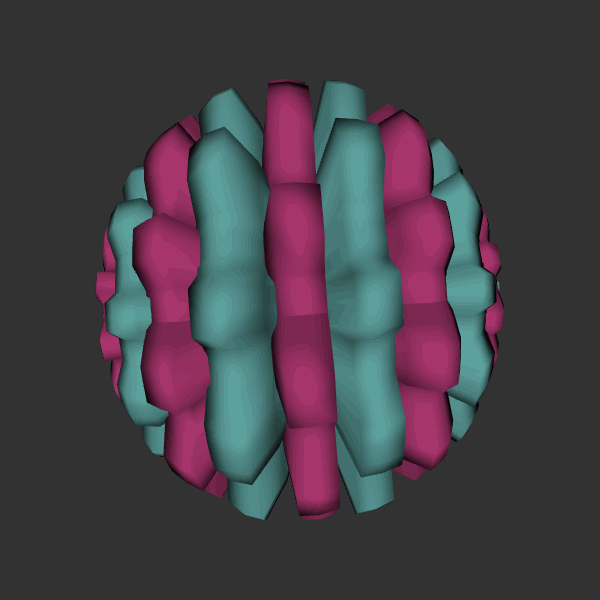
Background: dark